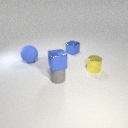
small yellow metal cylinder in front of large blue rubber sphere